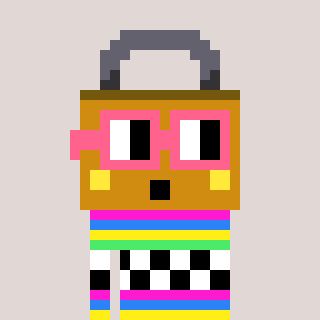
a pixel art character with square pink glasses, a lock-shaped head and a peachy-colored body on a warm background